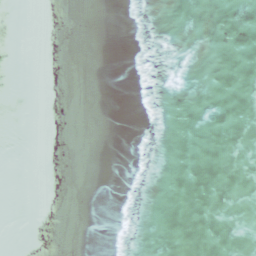
Label: beach